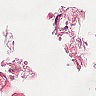
Metastatic tissue present: no